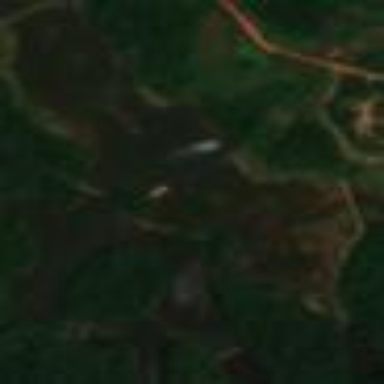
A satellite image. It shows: Tailings reservoir.